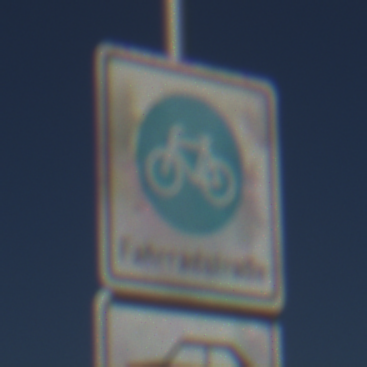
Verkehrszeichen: BeginnFahrradstrasse
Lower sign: MehrspurigeFahrzeugeFrei1
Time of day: MorningAfternoon
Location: Outdoor (RoadRail)
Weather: Clear
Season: NotSpecified
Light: Natural